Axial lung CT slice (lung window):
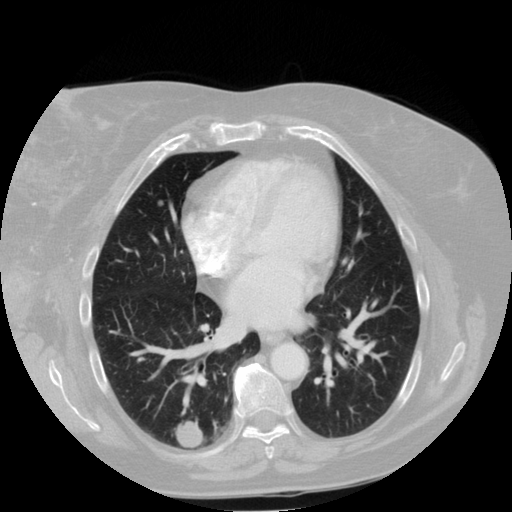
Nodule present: yes
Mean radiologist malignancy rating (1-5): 3.75